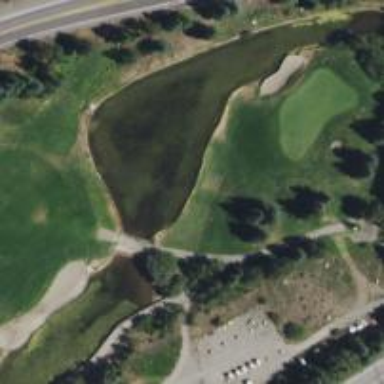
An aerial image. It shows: Service road on bridge designed for golf cartpath.